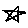
Label: star